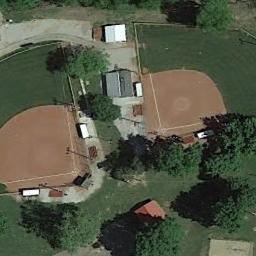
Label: baseball_diamond